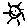
Label: sun